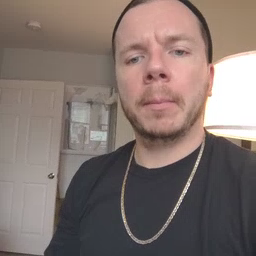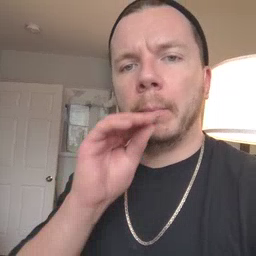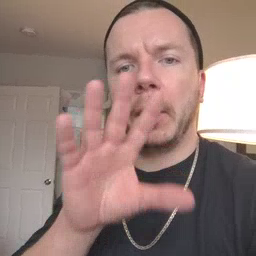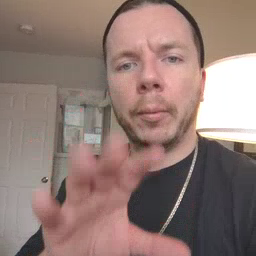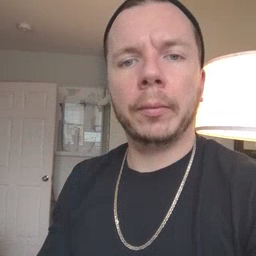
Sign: blow